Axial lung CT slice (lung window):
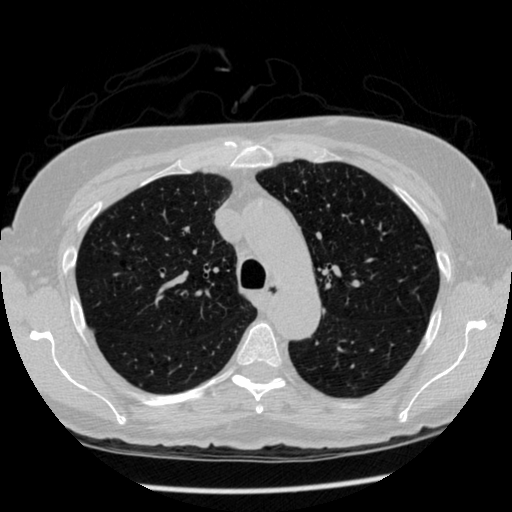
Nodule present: no